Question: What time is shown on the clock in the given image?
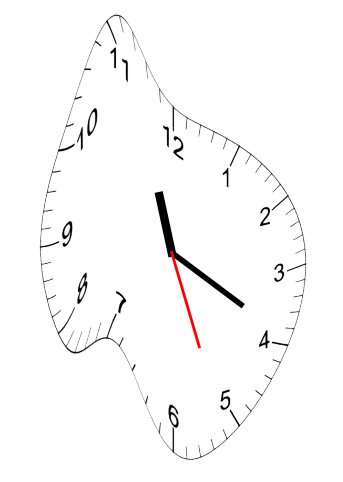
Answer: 11:19:26